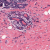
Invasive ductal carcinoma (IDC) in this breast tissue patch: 0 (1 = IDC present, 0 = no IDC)